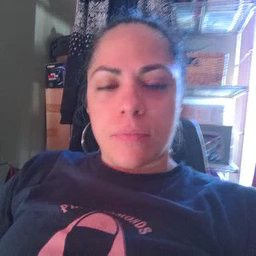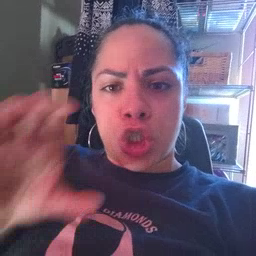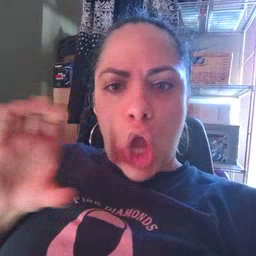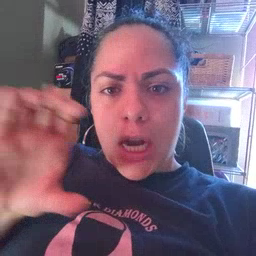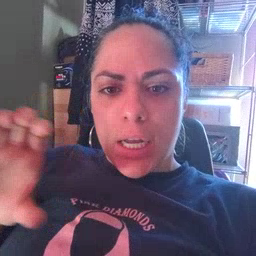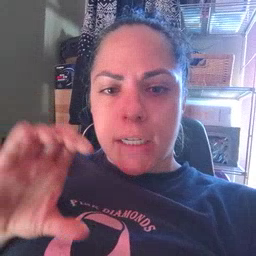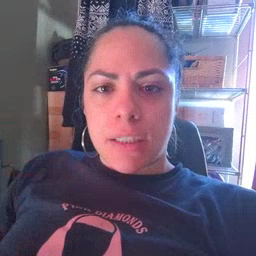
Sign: chocolate